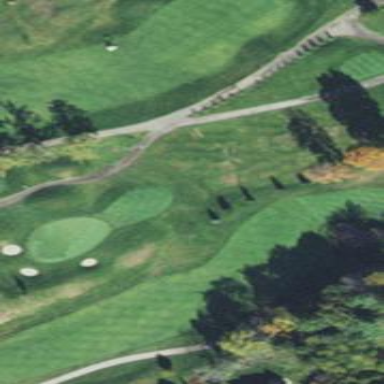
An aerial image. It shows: Golf fairway surrounded by grass.